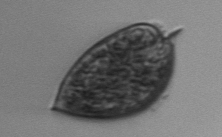
Label: Prorocentrum_micans